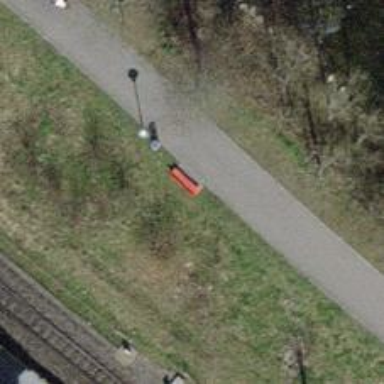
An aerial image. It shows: Bench for seating.